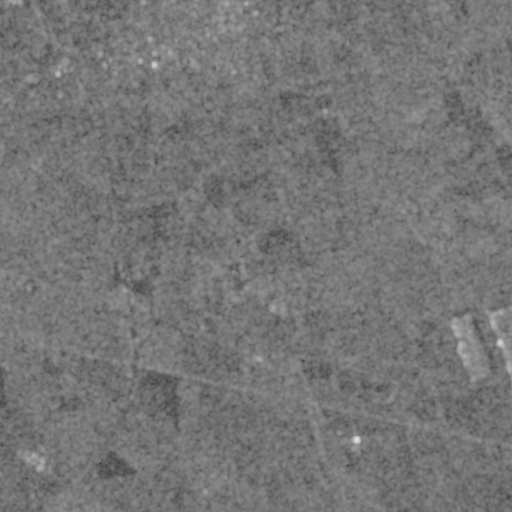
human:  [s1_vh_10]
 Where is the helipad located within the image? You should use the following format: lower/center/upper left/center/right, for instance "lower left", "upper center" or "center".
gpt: The helipad is located in the upper left of the image.
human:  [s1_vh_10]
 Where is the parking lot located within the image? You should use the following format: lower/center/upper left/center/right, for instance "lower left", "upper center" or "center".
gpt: There is no parking lot in the image.

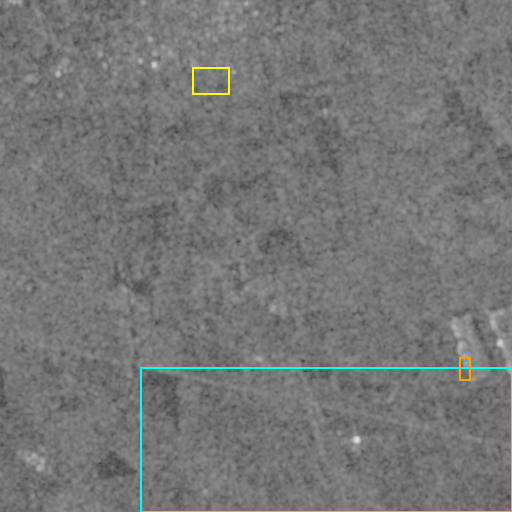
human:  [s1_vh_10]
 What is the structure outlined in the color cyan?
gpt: The structure outlined in cyan is a crop field.
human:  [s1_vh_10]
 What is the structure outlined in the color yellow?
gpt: The structure outlined in yellow is a park.
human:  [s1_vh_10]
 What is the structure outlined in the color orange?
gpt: The structure outlined in orange is a parking lot.
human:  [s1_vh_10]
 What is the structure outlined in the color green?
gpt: There is no green outline.